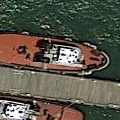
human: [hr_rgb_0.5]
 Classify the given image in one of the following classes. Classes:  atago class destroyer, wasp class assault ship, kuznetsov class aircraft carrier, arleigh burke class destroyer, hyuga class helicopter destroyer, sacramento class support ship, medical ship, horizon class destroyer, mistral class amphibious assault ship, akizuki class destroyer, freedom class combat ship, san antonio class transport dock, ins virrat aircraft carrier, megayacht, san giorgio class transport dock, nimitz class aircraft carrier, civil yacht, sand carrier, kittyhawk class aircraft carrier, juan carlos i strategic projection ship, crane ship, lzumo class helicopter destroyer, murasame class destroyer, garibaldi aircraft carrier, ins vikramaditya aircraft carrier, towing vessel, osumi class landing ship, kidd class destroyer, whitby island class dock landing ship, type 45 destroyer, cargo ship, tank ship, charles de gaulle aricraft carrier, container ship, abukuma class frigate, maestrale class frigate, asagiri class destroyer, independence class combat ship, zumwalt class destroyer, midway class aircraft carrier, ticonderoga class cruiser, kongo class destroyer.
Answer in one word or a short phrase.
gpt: Towing vessel